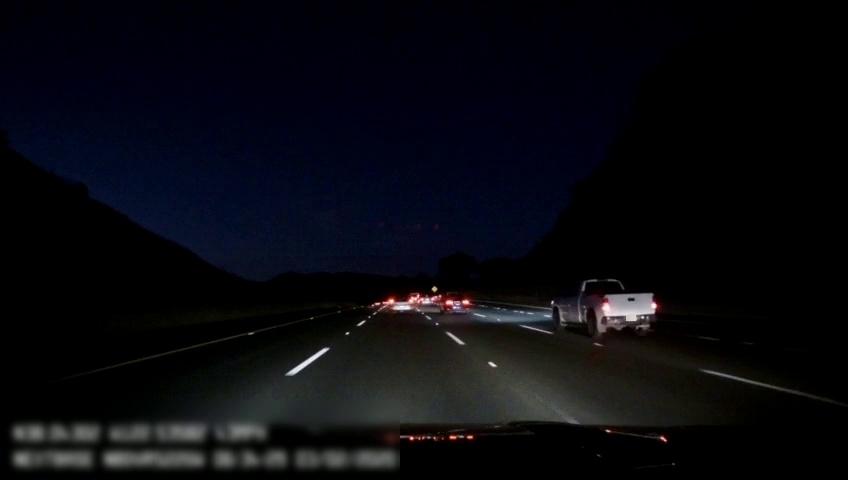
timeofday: Night
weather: Other
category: Drivable Space
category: Vehicles | SUV
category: Vehicles | Car
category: Vehicles | SUV
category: Vehicles | Truck
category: Lanes | Alternate Lane
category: Lanes | Current Lane
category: Lanes | Current Lane
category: Lanes | Alternate Lane
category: Lanes | Alternate Lane
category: Lanes | Alternate Lane